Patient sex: M
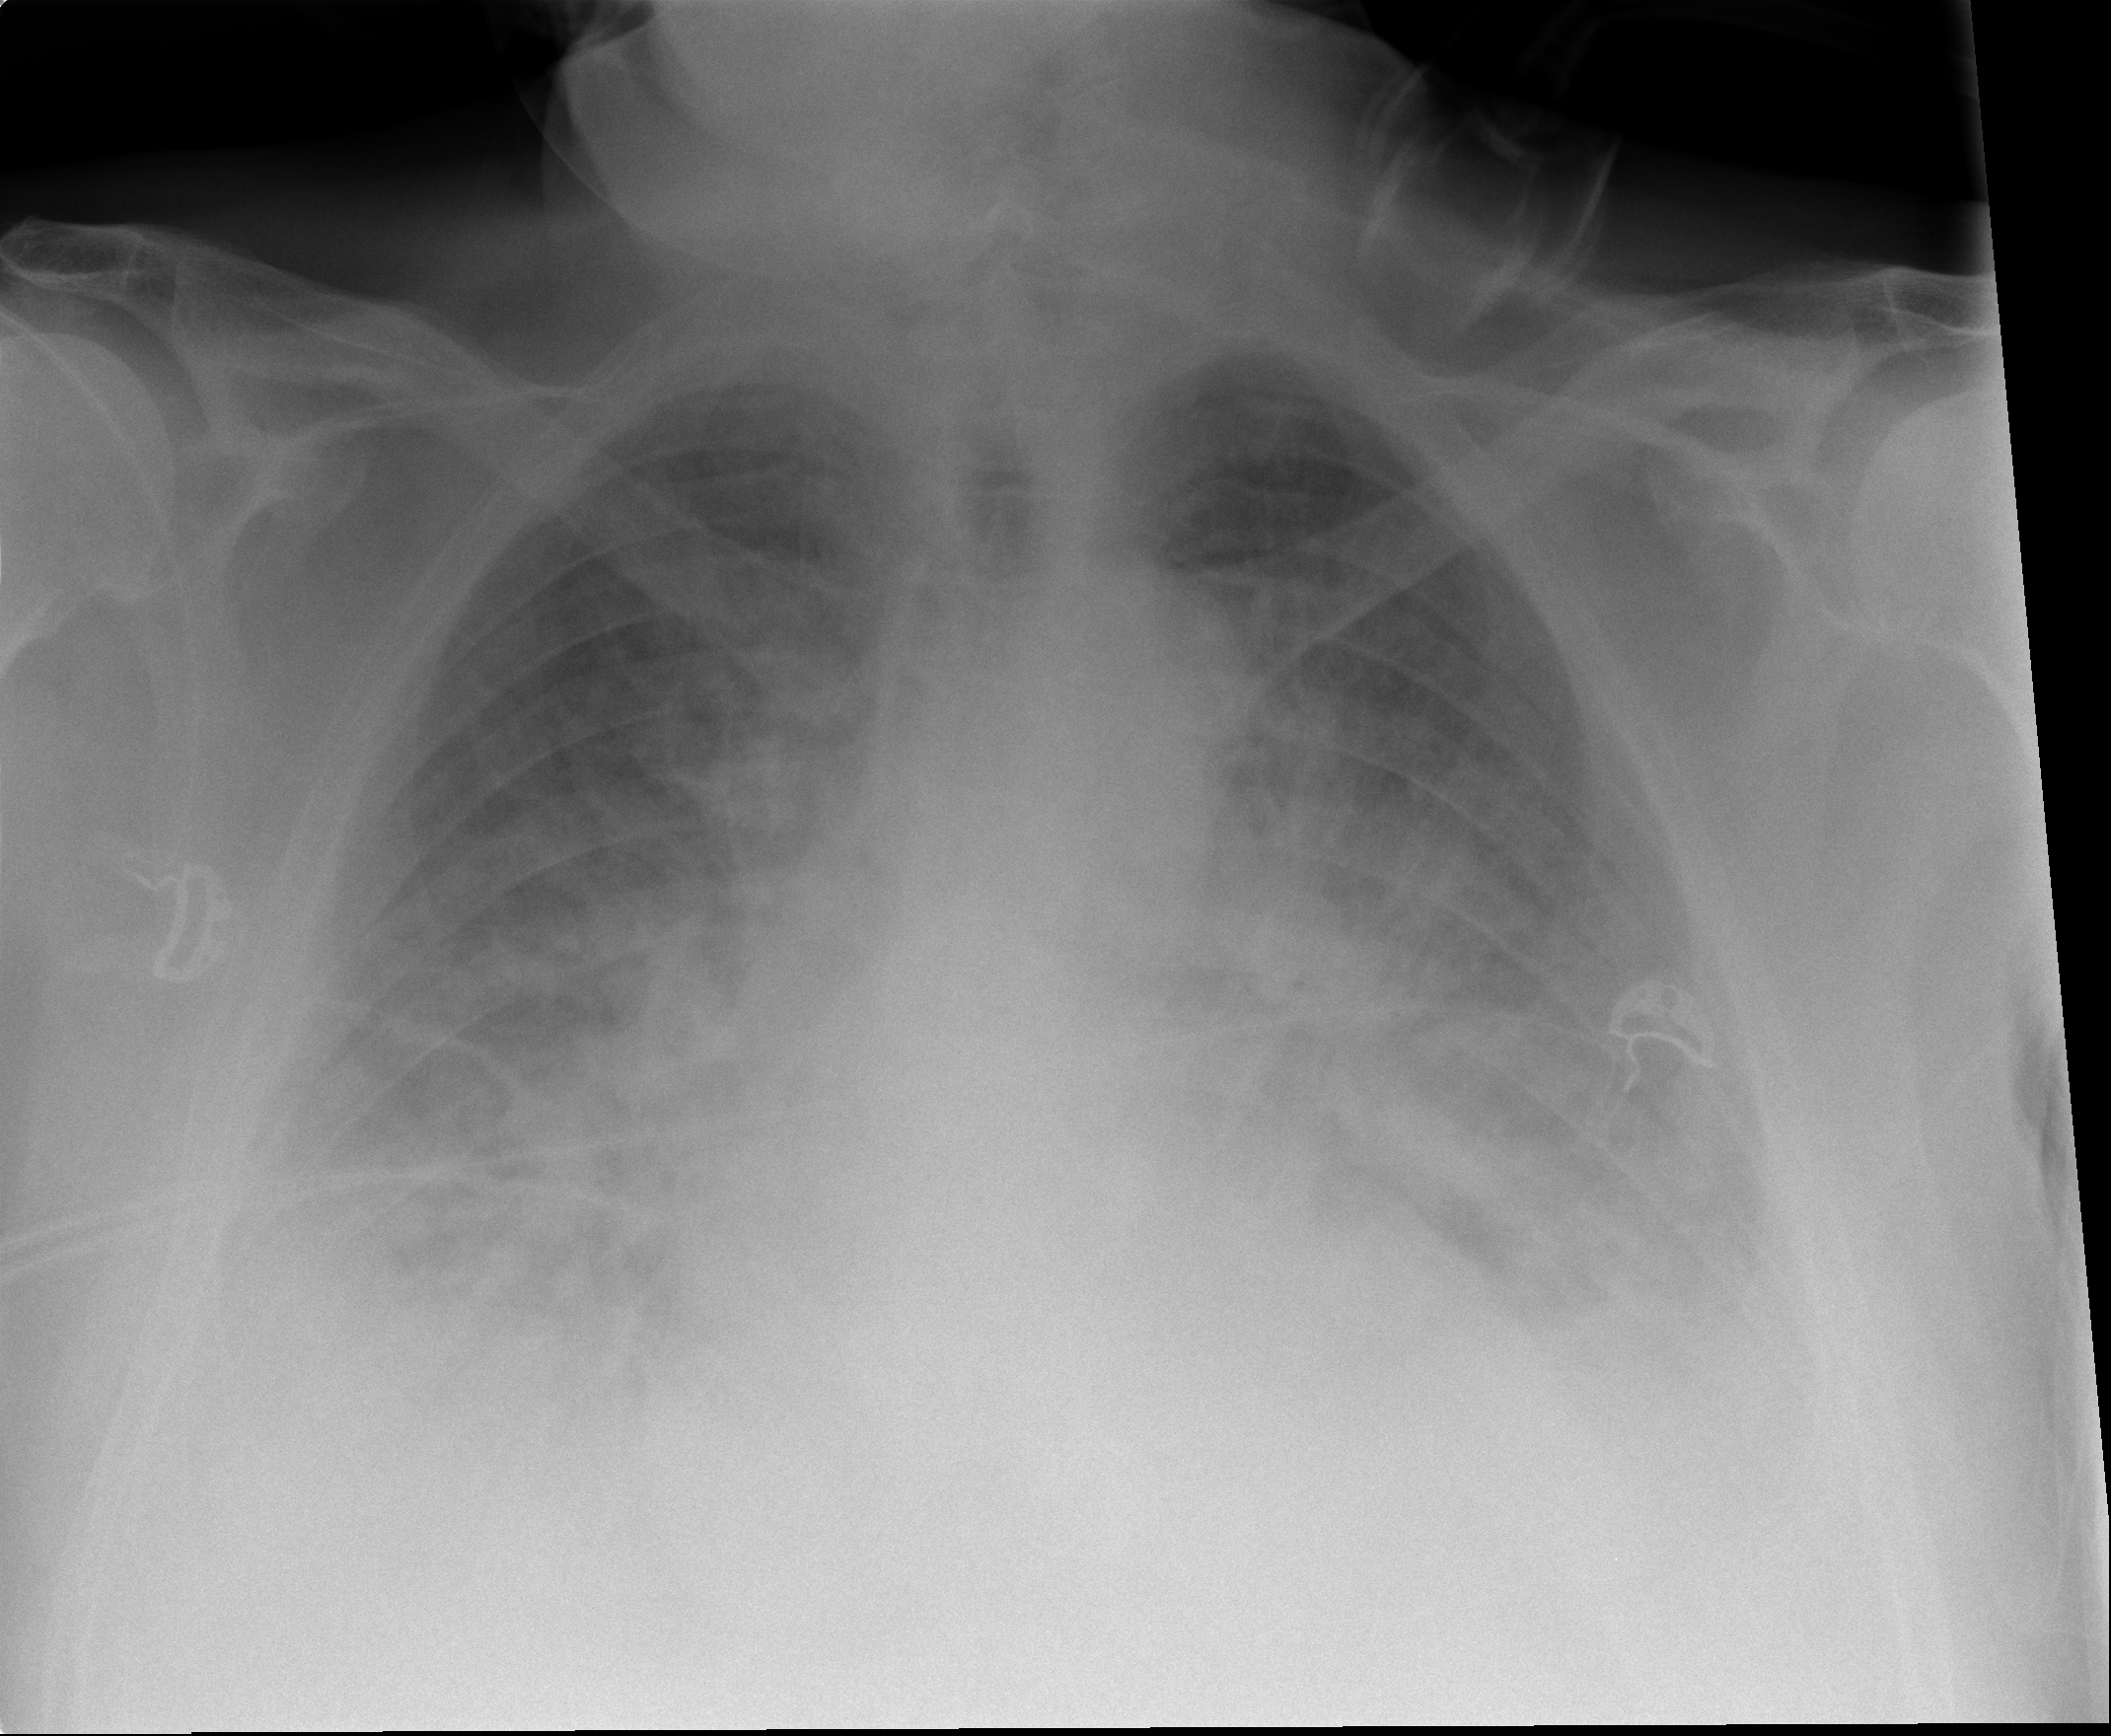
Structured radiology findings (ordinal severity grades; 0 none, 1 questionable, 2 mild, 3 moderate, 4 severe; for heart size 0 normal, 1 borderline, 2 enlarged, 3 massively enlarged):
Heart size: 2
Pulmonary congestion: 3
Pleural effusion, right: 2
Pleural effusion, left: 3
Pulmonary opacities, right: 3
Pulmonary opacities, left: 3
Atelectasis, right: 3
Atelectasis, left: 3